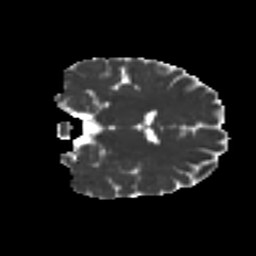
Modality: MD
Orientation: coronal
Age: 30
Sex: female
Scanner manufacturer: ge
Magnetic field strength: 3 T
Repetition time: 7.8 s
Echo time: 0.0606 s